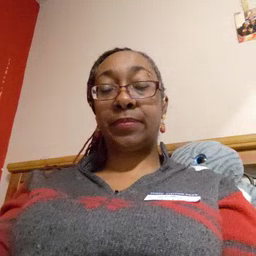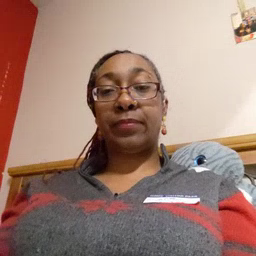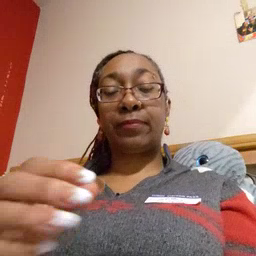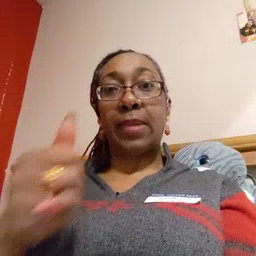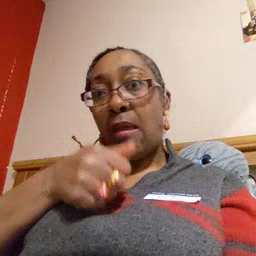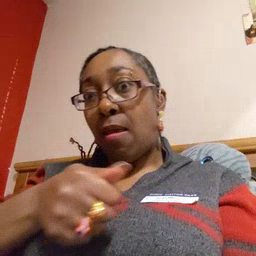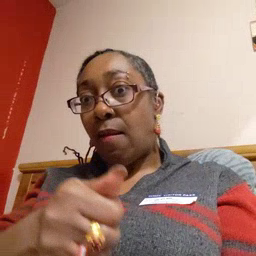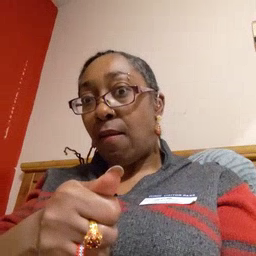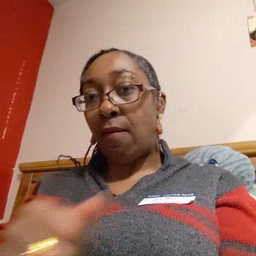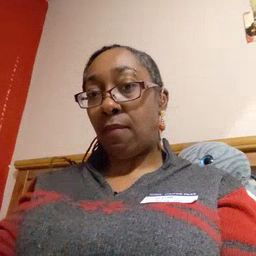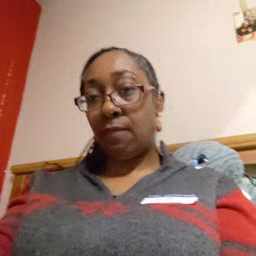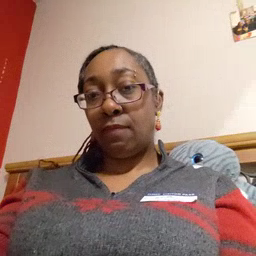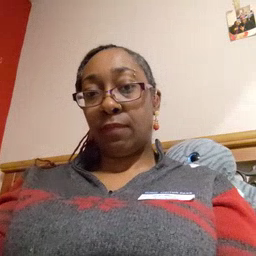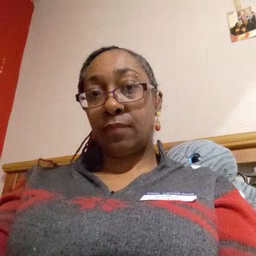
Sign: hide